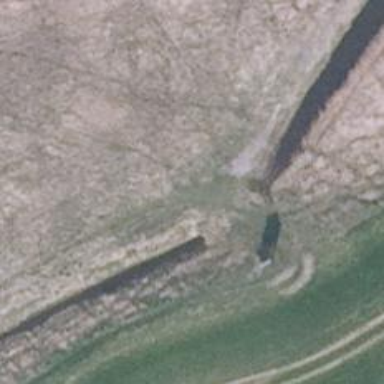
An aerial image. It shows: Culvert tunnel.